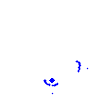
Particle: pion